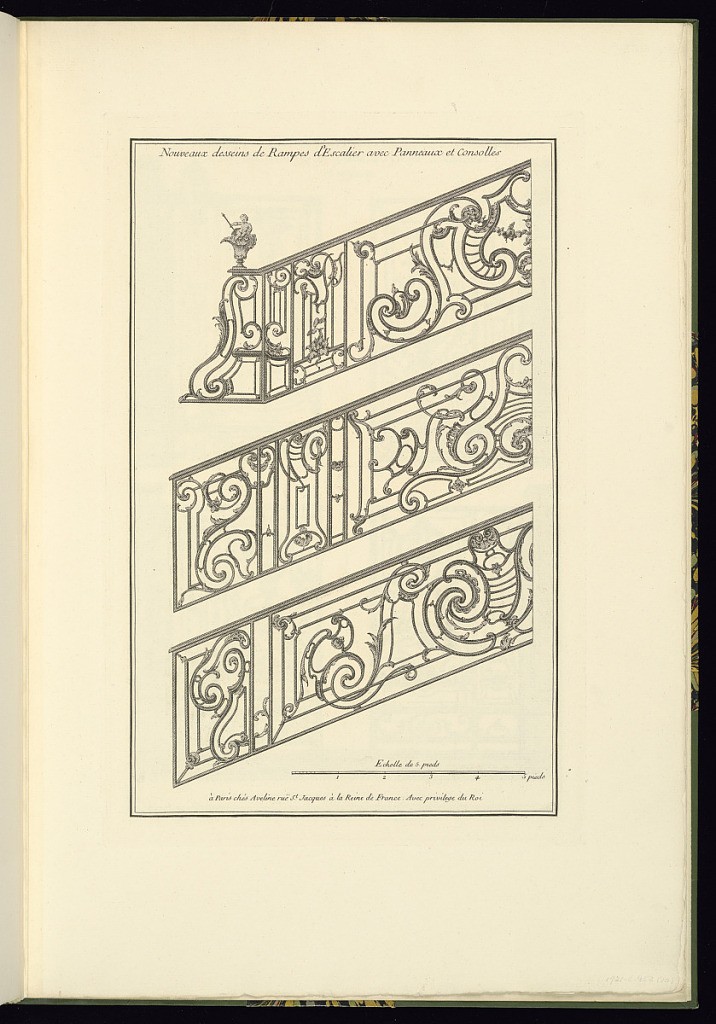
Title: Nouveaux desseins de Rampes d’Escalier avec Panneaux et Consolles
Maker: Pierre Edme Babel, French, 1720–1775
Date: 1890–1910
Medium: Facsimile of the original etching (photomechanical or lithography)
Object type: Print
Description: Three designs for wrought iron or metalwork staircase balustrades featuring scrolling leaves, c-scrolls, s-scrolls, rosettes, shells, flowers, and a vase with putto finial. The plate is titled and signed, with a scale below. This is a late 19th-early 20th-century reproduction from a series first published between 1738-1743.